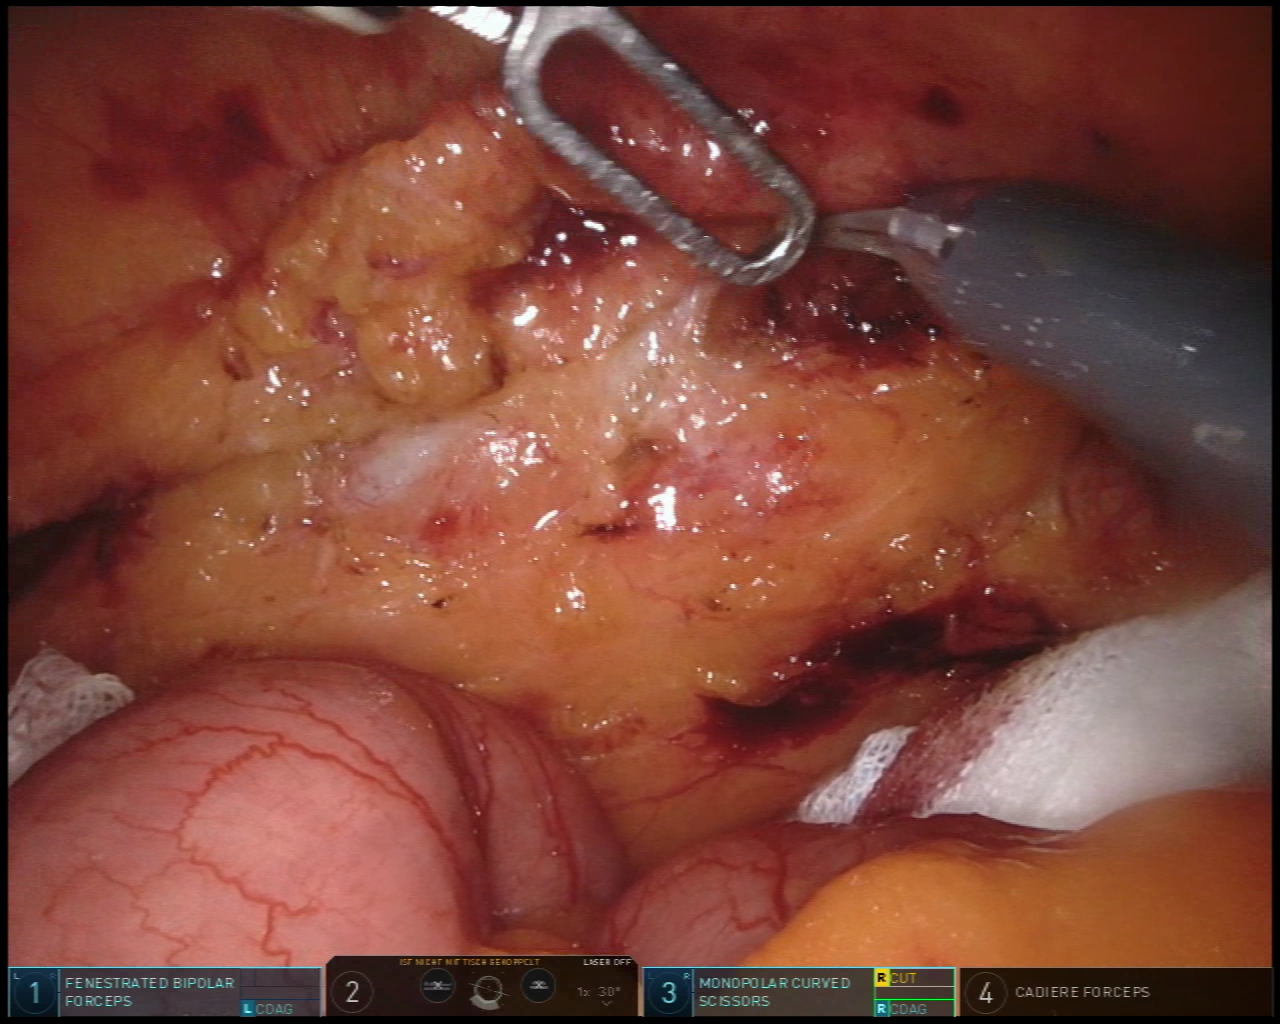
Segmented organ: inferior_mesenteric_artery
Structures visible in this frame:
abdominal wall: no
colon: no
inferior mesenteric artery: yes
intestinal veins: no
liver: no
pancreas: no
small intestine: yes
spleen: no
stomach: no
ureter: no
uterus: no
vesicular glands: no